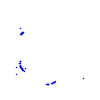
Particle: proton